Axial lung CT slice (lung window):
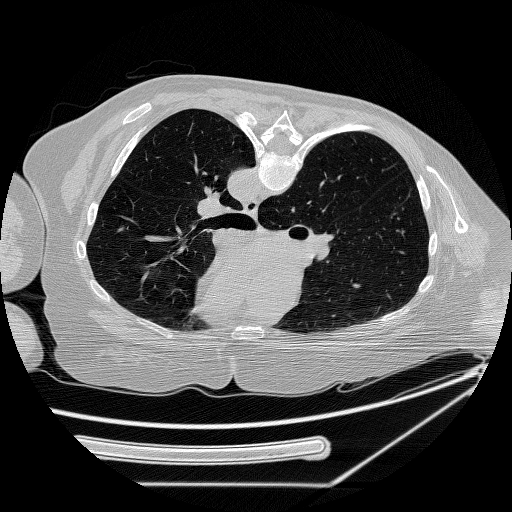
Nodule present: no